Field crop: maize
Growth stage: 2
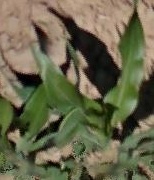
Species: maize